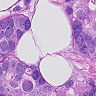
Metastatic tissue present: yes